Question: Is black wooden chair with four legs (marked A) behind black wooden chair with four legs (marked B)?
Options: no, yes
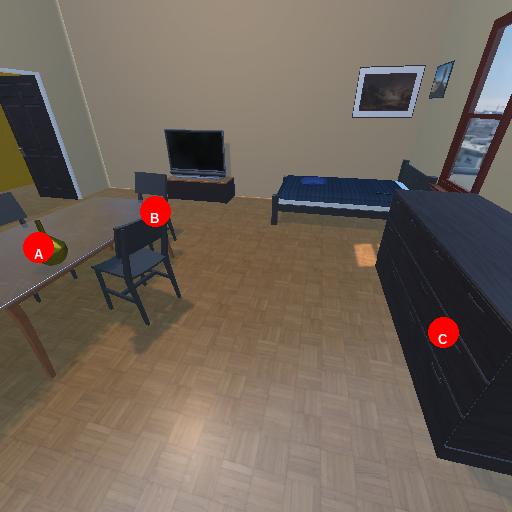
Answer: no